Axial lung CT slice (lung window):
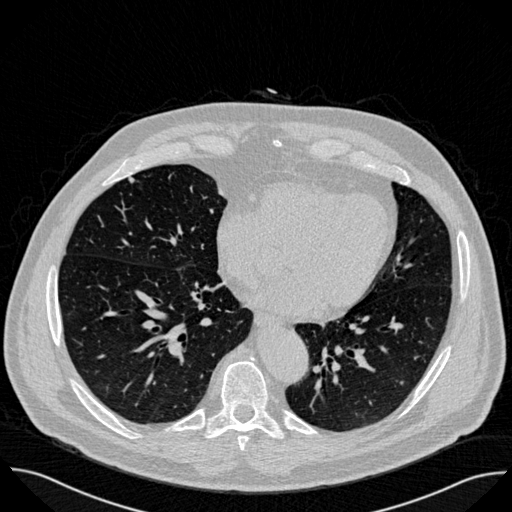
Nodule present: yes
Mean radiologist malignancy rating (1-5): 3